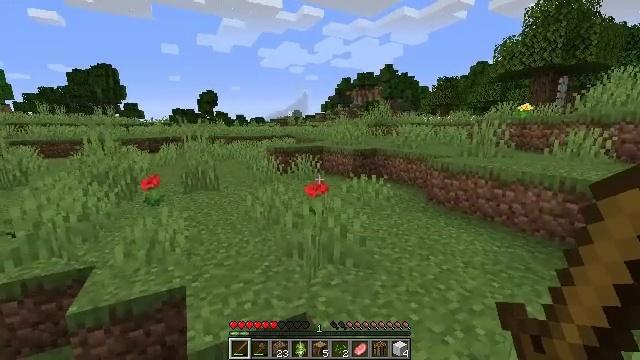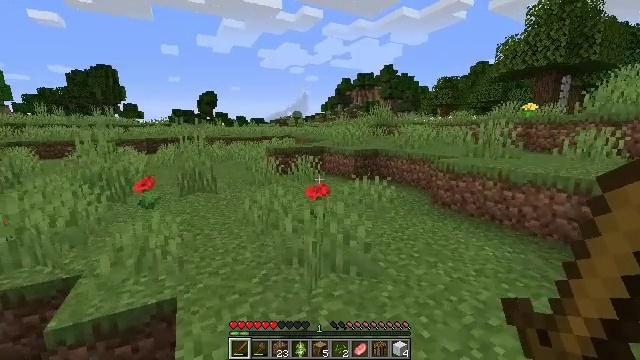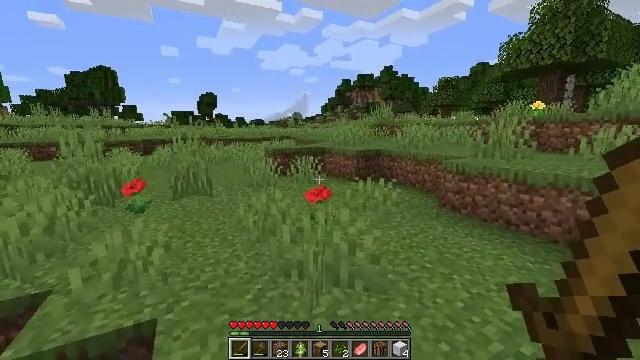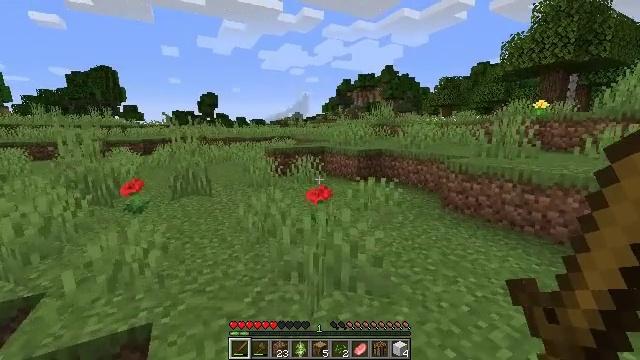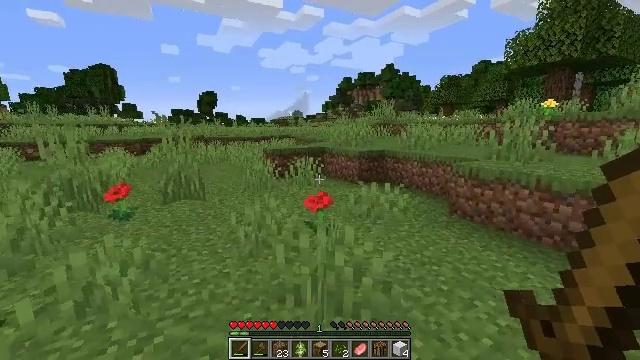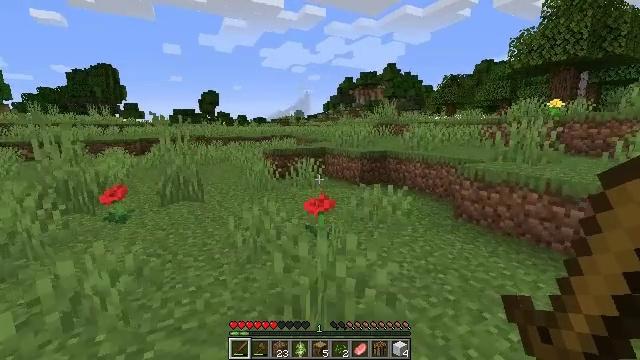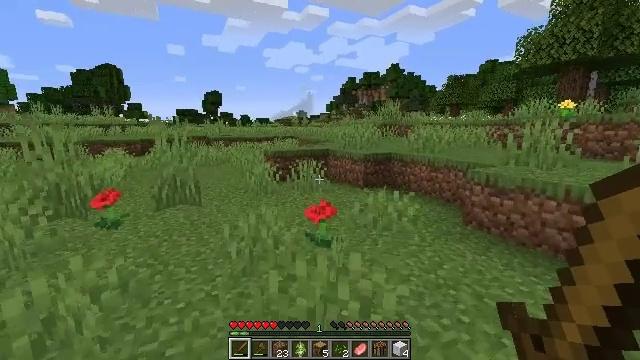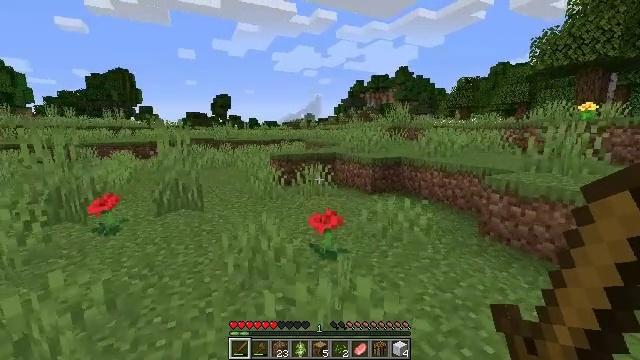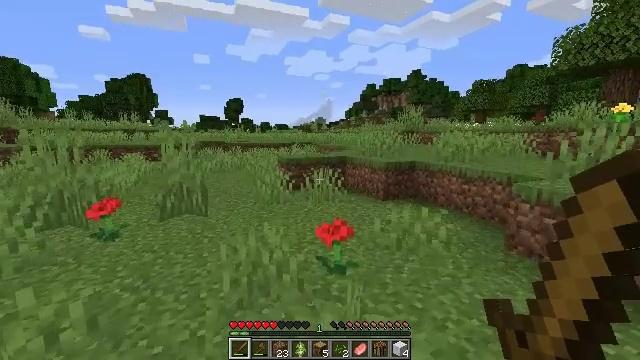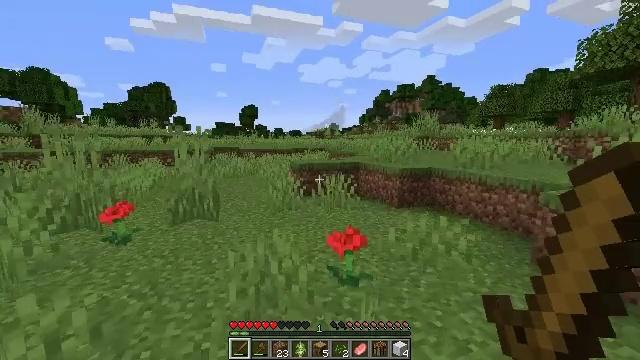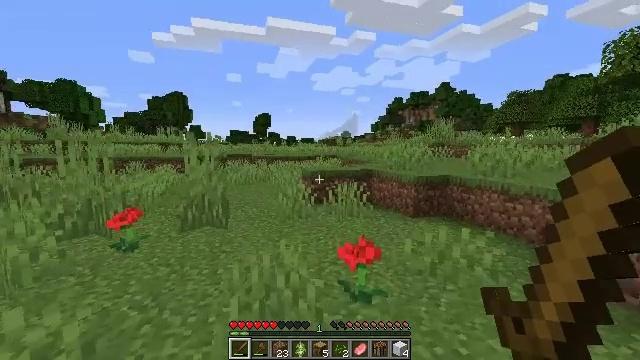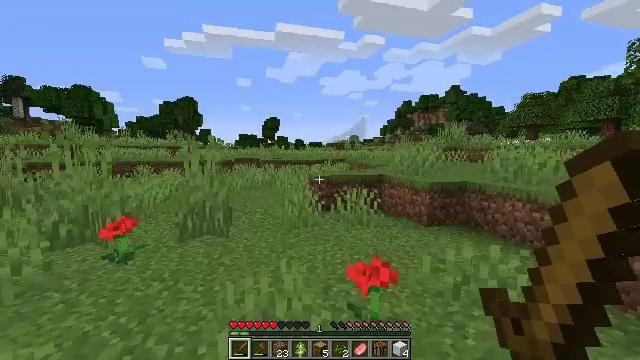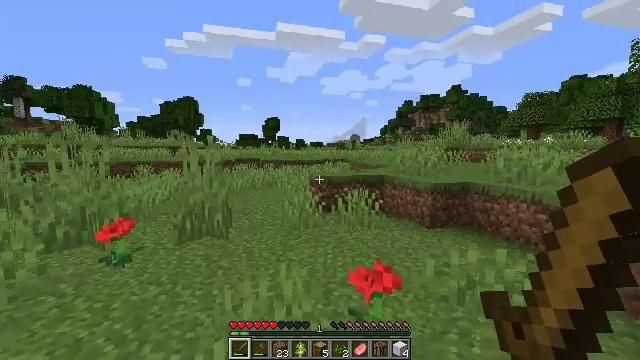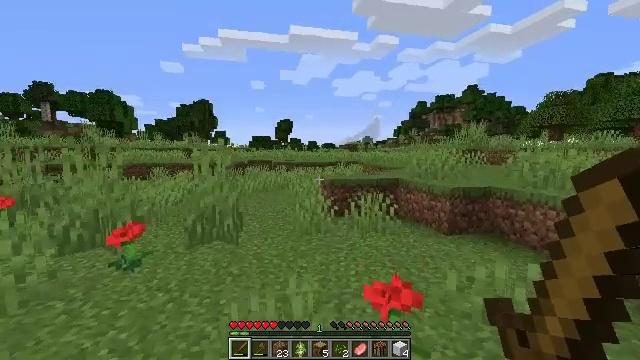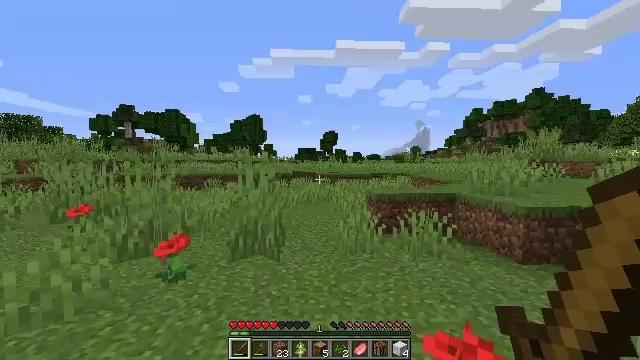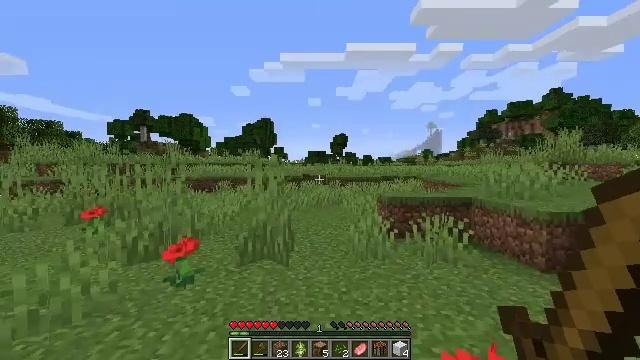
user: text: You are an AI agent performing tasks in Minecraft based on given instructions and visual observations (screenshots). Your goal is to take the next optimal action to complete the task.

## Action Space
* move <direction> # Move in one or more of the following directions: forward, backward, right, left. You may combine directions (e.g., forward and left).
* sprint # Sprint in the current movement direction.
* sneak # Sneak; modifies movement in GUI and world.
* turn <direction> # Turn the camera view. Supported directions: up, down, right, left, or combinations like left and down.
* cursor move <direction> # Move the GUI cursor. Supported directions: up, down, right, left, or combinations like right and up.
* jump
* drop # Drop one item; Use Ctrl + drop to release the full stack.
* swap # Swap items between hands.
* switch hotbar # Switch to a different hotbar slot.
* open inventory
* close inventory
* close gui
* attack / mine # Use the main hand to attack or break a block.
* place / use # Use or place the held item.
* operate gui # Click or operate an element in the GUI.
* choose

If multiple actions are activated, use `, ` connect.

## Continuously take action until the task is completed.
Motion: motion action
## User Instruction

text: Mine grass block from the ground.
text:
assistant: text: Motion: move forward
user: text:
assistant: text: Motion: move forward
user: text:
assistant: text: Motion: move forward
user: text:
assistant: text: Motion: move forward
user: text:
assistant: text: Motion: move forward
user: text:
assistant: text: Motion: move forward
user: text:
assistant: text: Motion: move forward, turn left
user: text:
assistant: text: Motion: move forward, turn left
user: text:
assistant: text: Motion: move forward, turn left and up
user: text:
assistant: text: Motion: move forward, turn left and up
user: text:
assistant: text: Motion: move forward, turn left and up
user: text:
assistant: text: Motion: move forward
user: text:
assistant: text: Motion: move forward, turn left
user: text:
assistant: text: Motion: move forward, turn left and up
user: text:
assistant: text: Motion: move forward, turn left
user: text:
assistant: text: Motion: move forward
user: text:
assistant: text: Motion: move forward, turn left
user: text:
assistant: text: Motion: move forward, turn left
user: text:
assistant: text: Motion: move forward, turn left
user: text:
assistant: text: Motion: move forward
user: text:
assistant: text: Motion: move forward
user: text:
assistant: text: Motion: move forward, turn left
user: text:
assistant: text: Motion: move forward
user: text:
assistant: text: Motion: move forward
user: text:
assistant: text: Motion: move forward
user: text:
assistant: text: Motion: move forward
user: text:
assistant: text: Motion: move forward
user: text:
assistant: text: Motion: move forward
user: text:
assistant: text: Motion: move forward
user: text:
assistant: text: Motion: move forward, turn left and up